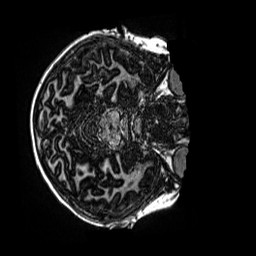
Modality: MP2RAGE
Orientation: axial
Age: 10
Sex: male
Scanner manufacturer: siemens
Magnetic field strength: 3 T
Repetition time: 4 s
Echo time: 0.00299 s